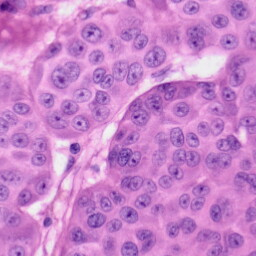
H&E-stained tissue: Skin